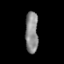
Tissue: prostate
Cell type: Epithelial cells
Senescence score: 0.2561
Nuclear area (px): 518
Mean DAPI intensity: 138.685